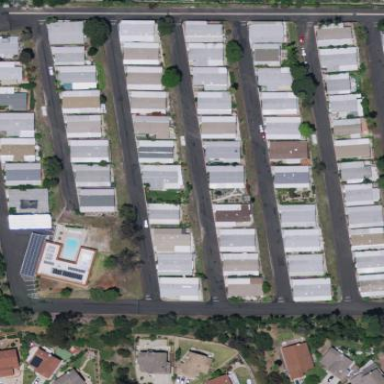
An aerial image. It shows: Residential area known as trailer park.